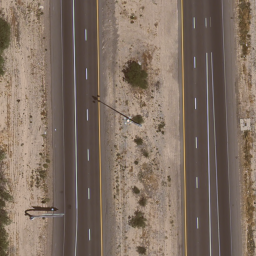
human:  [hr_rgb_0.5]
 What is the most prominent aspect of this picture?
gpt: freeway